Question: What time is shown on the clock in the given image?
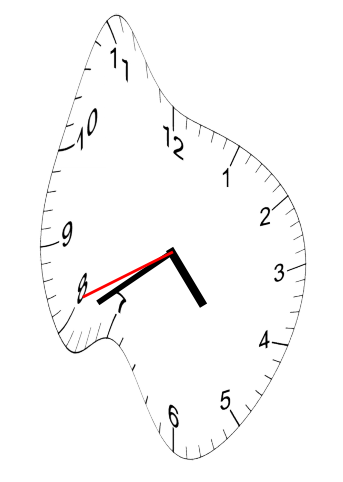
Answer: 04:39:41